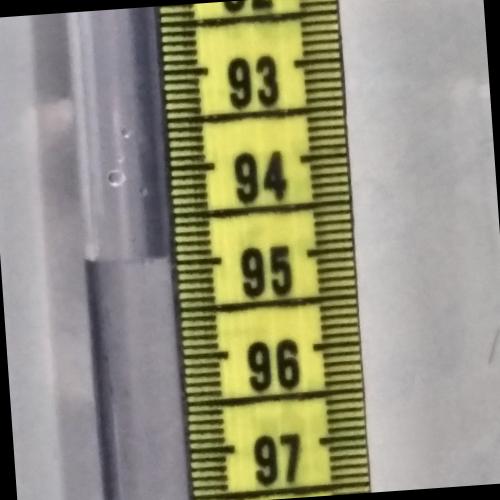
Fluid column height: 94.9 cm